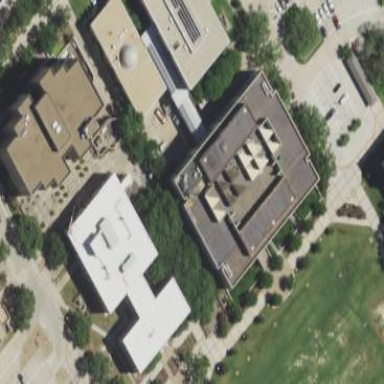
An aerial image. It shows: University building.